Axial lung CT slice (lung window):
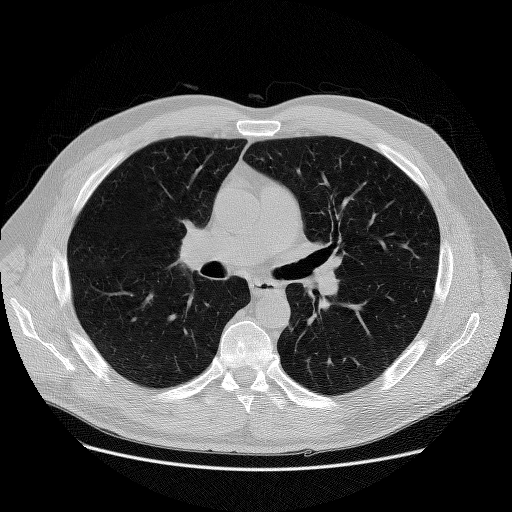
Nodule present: no